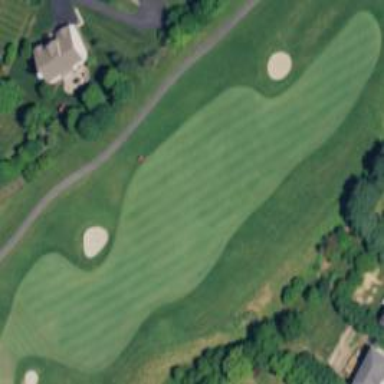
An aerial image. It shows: Grassy area serving as fairway for golf.